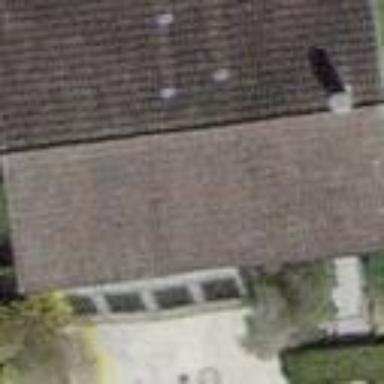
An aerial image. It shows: Building with tile roof.